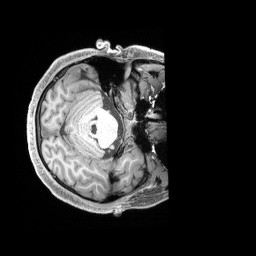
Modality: T1w
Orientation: axial
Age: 23
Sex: male
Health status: healthy
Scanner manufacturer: siemens
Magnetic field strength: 3 T
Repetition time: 2.4 s
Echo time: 0.00228 s